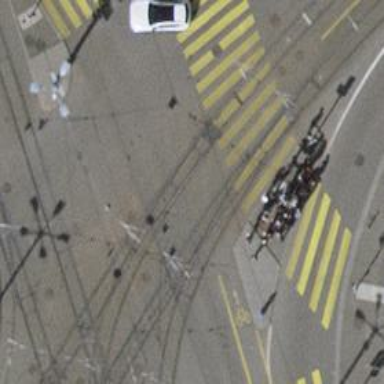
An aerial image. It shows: Service road with asphalt surface and embedded tram rails.